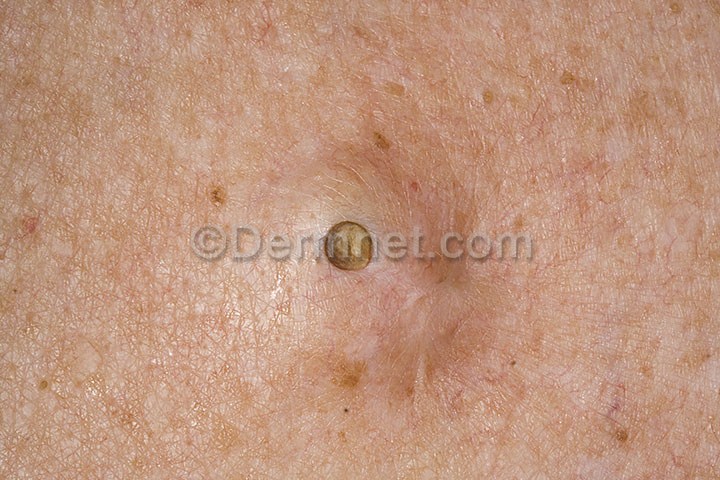
Disease: Seborrheic Keratoses and other Benign Tumors